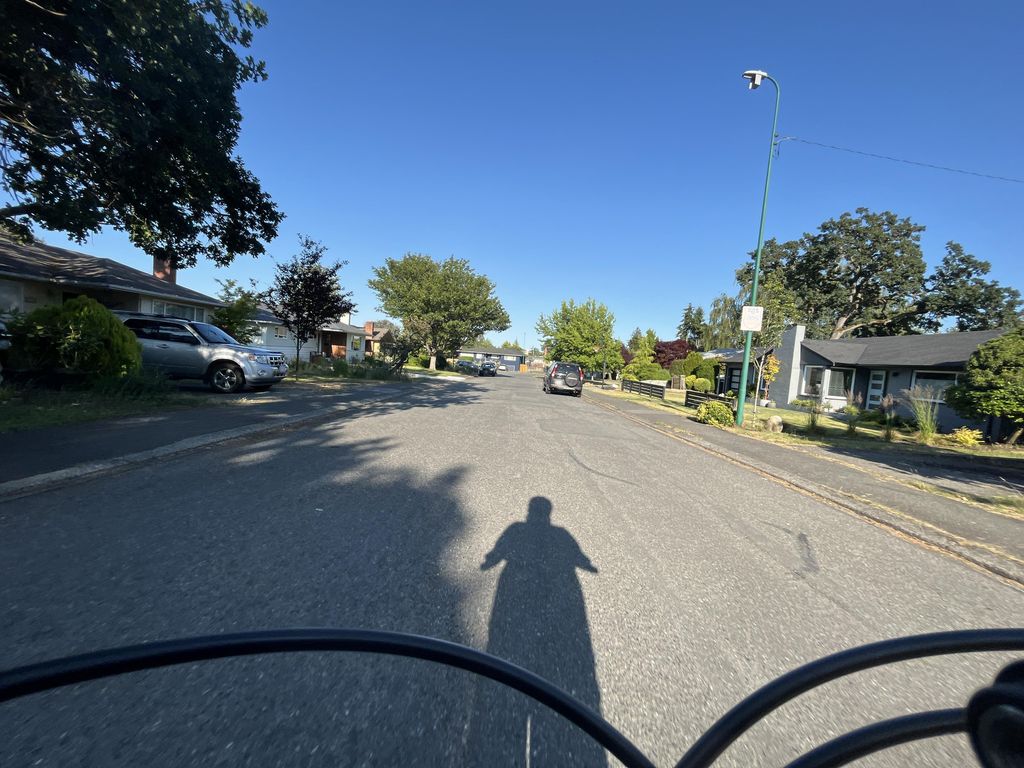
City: victoria